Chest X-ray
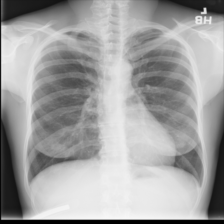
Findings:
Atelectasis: negative
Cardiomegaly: negative
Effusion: negative
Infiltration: negative
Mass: negative
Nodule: negative
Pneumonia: negative
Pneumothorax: negative
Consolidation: negative
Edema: negative
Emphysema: negative
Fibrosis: negative
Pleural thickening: negative
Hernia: negative